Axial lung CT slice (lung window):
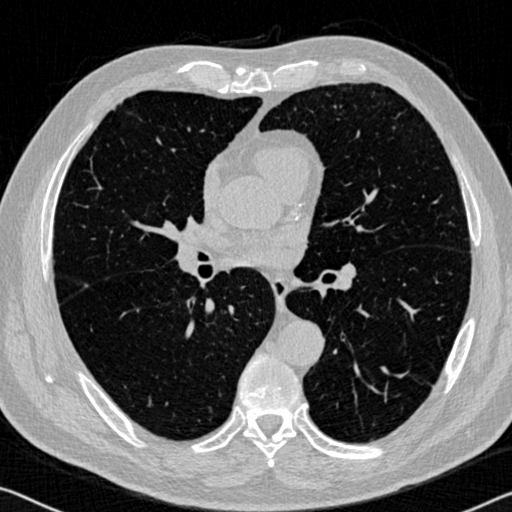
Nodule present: no